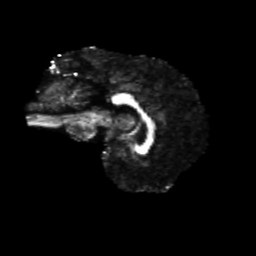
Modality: FA
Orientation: sagittal
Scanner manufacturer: siemens
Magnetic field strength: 3 T
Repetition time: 4.16 s
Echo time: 0.0806 s